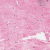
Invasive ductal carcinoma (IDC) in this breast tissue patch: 0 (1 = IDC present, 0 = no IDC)